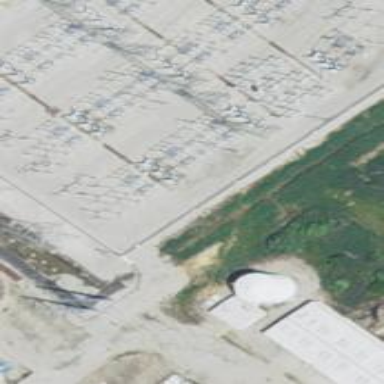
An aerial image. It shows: Switch used for power control.